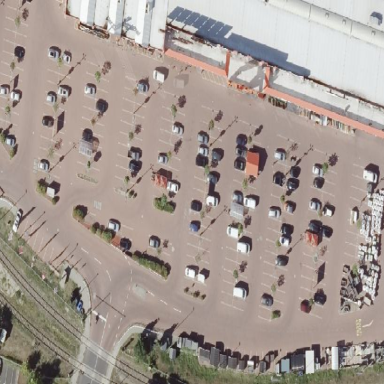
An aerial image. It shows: Parking area with surface.